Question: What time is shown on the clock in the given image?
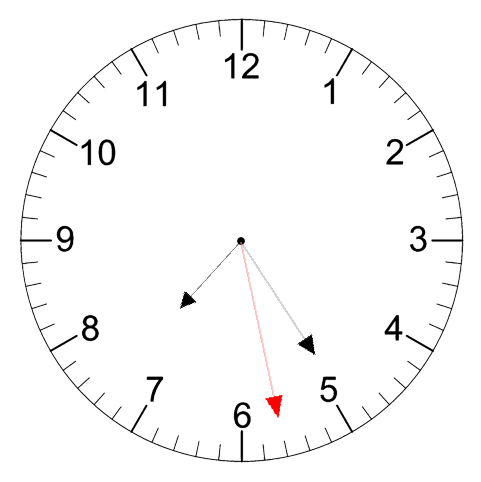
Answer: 07:24:28